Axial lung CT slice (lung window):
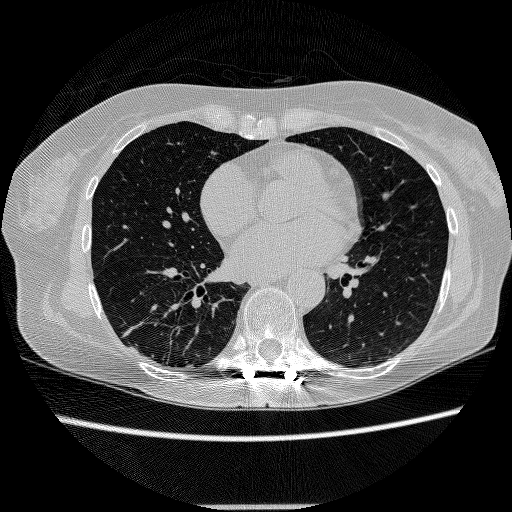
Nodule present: no